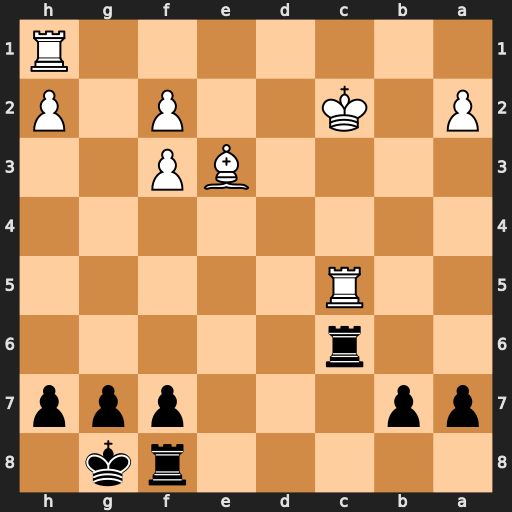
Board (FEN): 5rk1/pp3ppp/2r5/2R5/8/4BP2/P1K2P1P/7R
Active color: b
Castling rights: -
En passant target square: -
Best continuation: Rxc5+ Bxc5 Rc8 Kd3 Rxc5